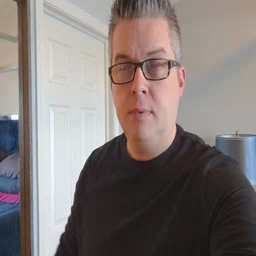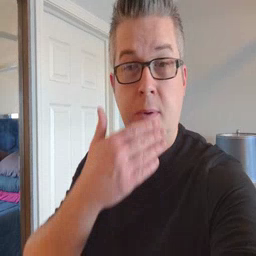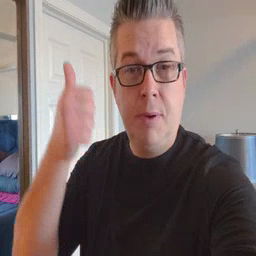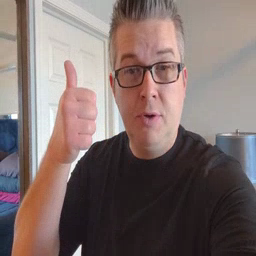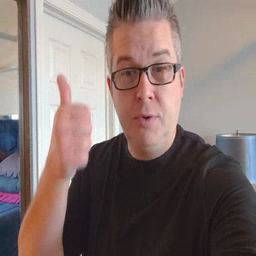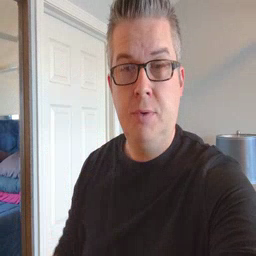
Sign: better